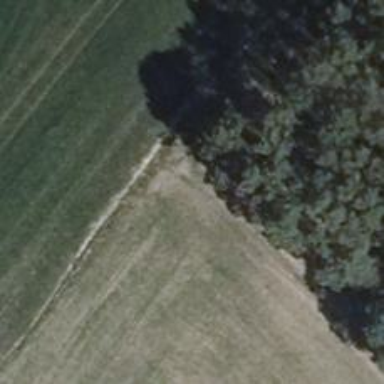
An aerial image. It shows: Hunting stand.